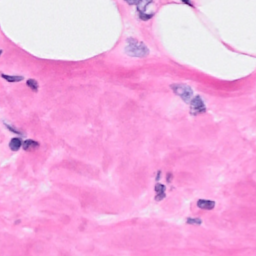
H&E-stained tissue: Breast